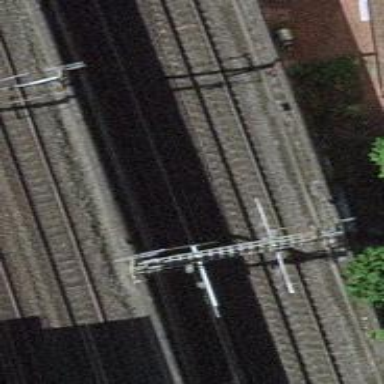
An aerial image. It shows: Single railway track with electrified contact line.